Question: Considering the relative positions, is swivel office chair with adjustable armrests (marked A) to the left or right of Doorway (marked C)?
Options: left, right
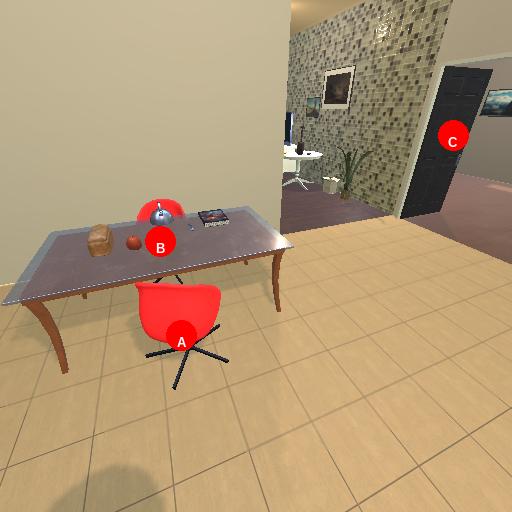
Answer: left